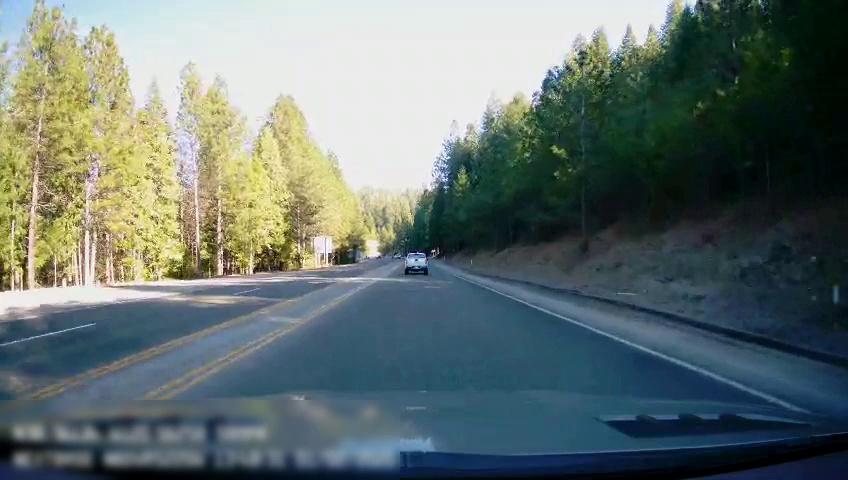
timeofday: Day
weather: Sunny
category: Drivable Space
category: Vehicles | Truck
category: Lanes | Alternate Lane
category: Lanes | Current Lane
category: Lanes | Current Lane
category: Lanes | Opposite Lane
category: Lanes | Opposite Lane
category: Lanes | Opposite Lane
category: Lanes | Opposite Lane